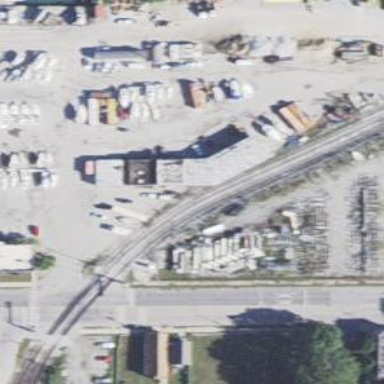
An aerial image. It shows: Railway siding with rails.